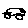
Label: car